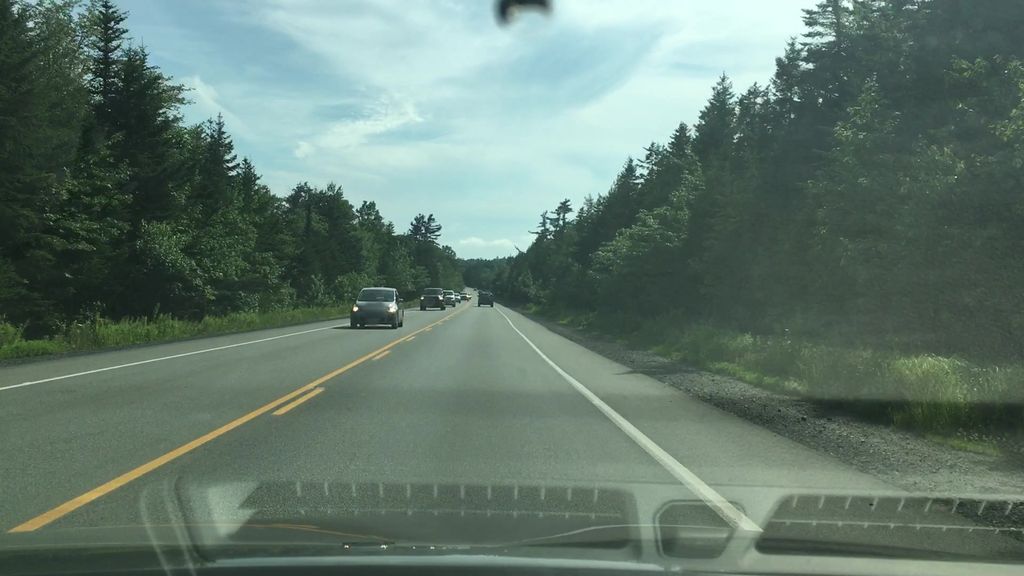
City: halifax